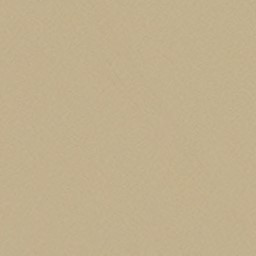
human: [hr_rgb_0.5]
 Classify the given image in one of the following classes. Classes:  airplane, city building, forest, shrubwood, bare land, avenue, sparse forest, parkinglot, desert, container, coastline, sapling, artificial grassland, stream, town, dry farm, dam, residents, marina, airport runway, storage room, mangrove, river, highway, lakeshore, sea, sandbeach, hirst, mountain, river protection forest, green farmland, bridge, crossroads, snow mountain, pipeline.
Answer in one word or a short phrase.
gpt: desert